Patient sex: F
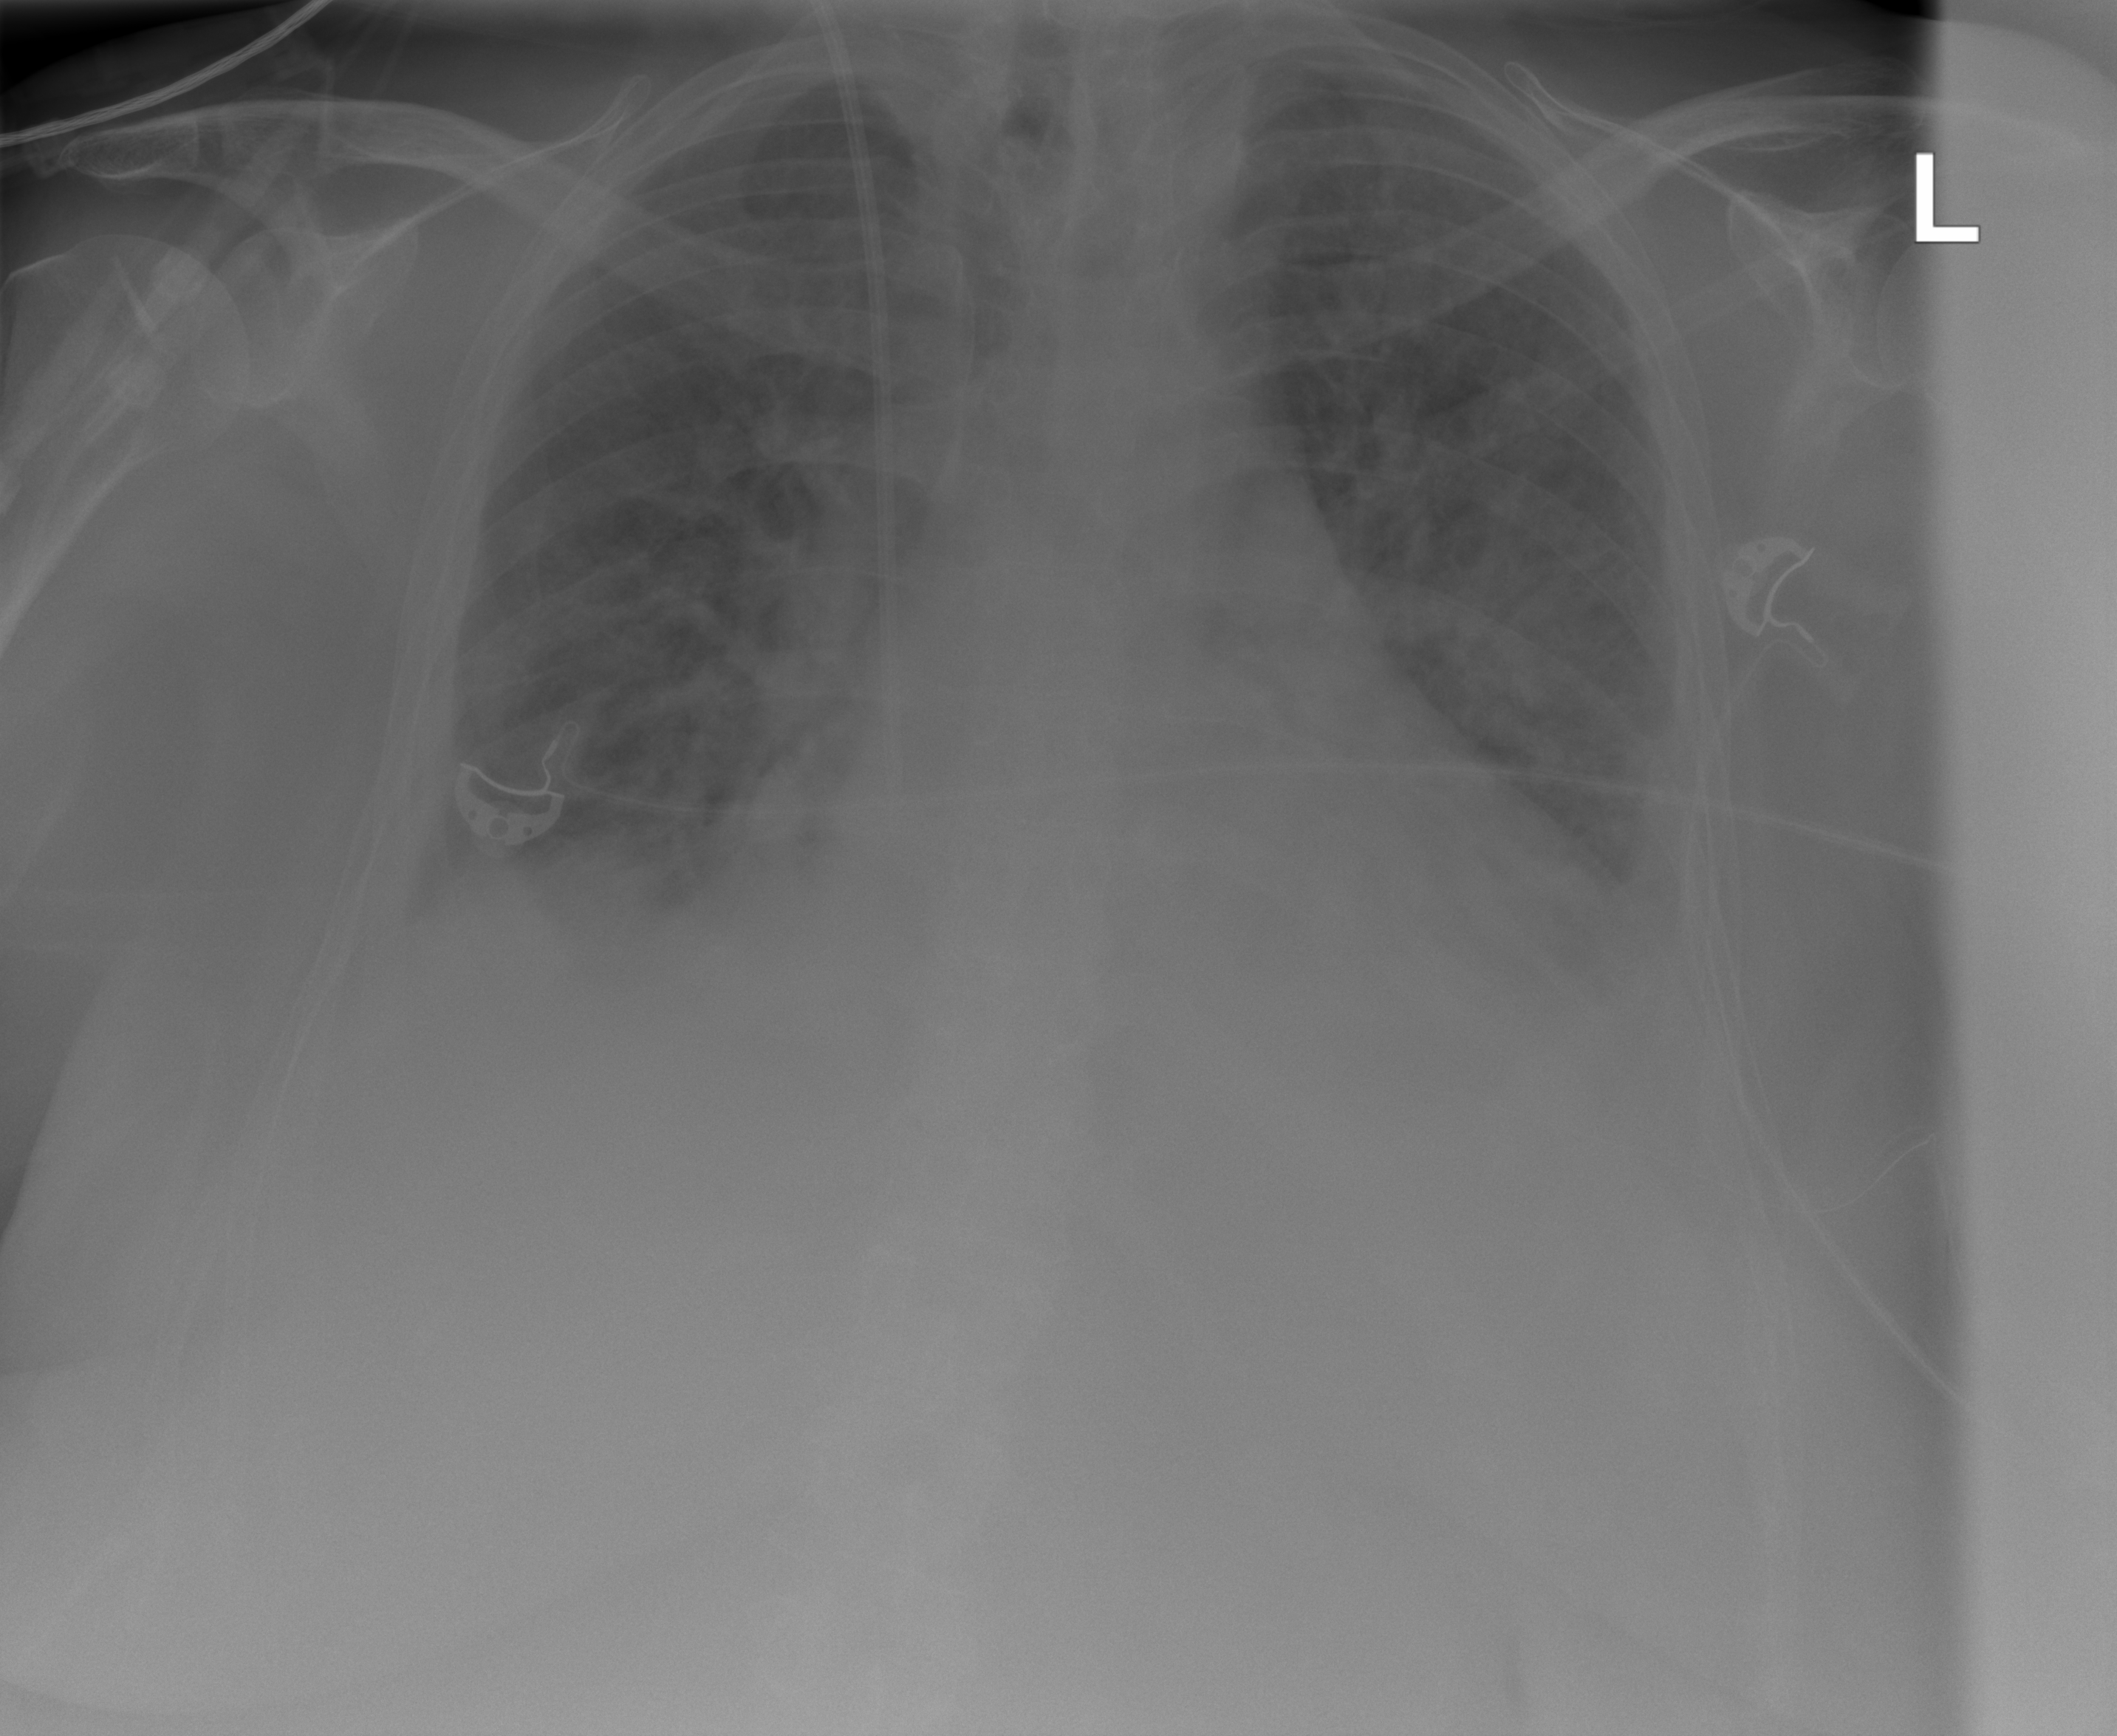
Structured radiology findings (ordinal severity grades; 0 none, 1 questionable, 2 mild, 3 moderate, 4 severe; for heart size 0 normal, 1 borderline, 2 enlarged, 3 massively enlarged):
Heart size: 2
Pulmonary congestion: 2
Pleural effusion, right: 2
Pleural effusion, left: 2
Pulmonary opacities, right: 2
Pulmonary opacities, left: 2
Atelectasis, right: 2
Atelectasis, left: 2